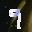
Label: 9